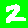
Digit: 2